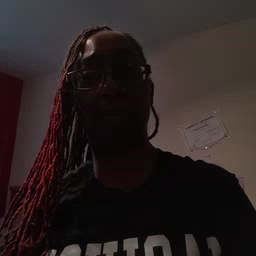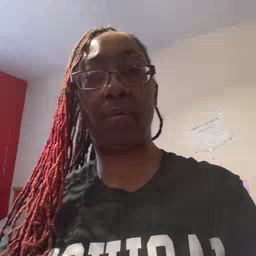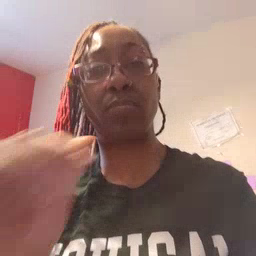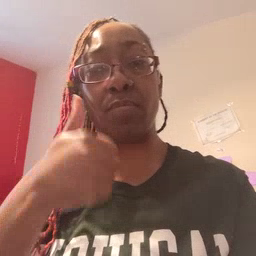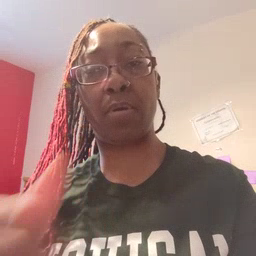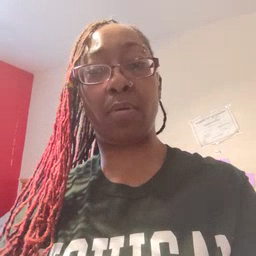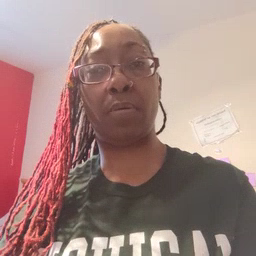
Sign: tomorrow